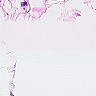
Metastatic tissue present: no